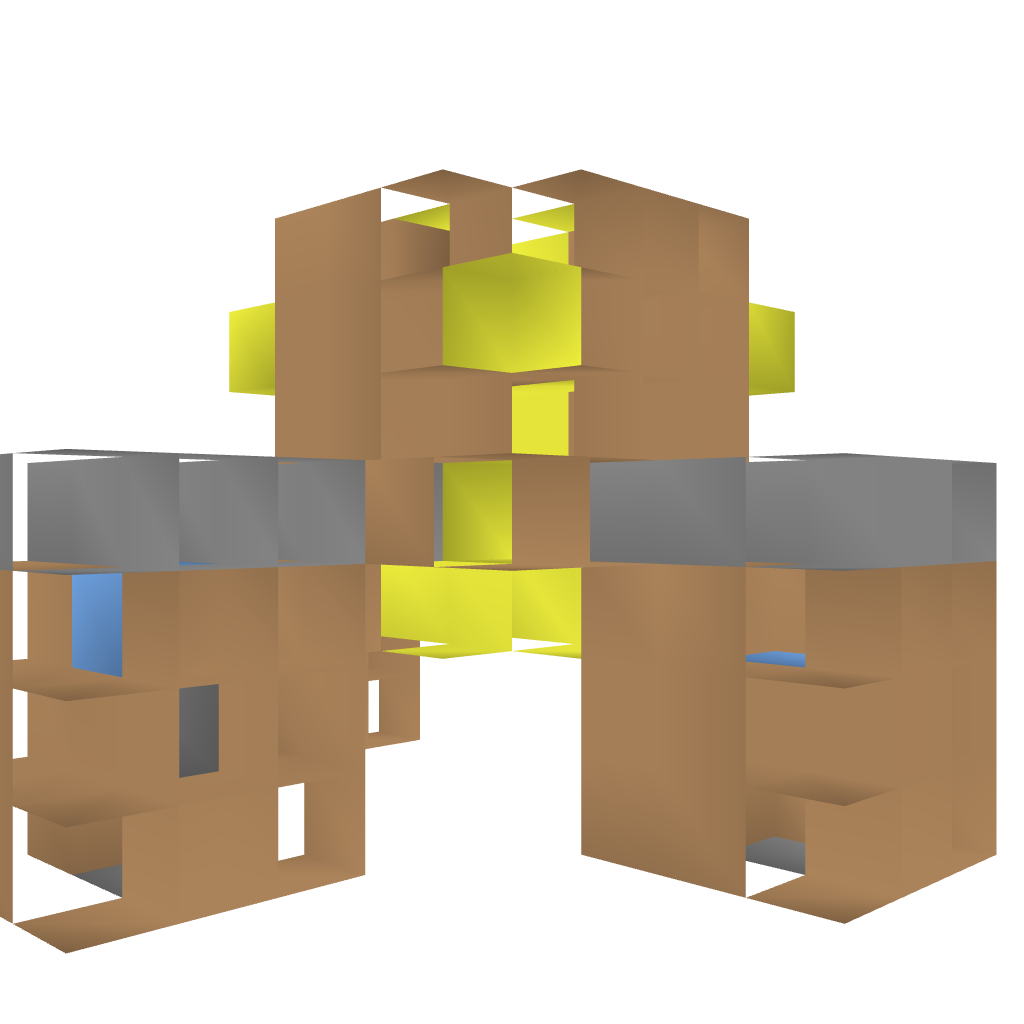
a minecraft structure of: Lamp Schematic bad low quality